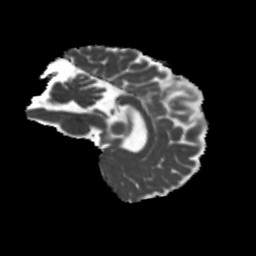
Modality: MD
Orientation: sagittal
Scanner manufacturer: siemens
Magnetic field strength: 3 T
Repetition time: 4 s
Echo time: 0.0594 s